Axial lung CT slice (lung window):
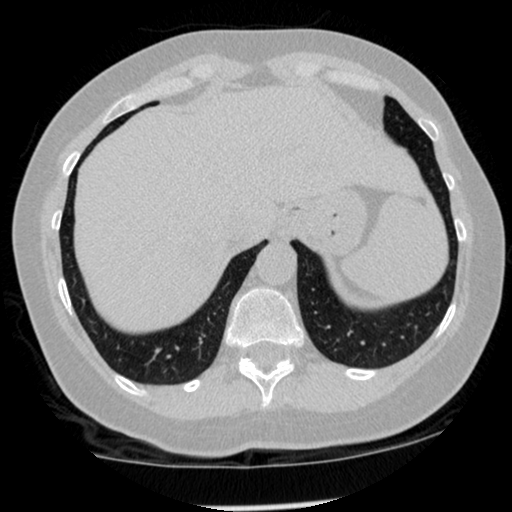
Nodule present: no